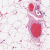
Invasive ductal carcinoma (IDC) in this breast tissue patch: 0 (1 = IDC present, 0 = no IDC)